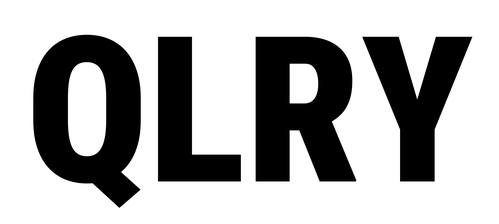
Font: Roboto_Condensed_Black